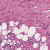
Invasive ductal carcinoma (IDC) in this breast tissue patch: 1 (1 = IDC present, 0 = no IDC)